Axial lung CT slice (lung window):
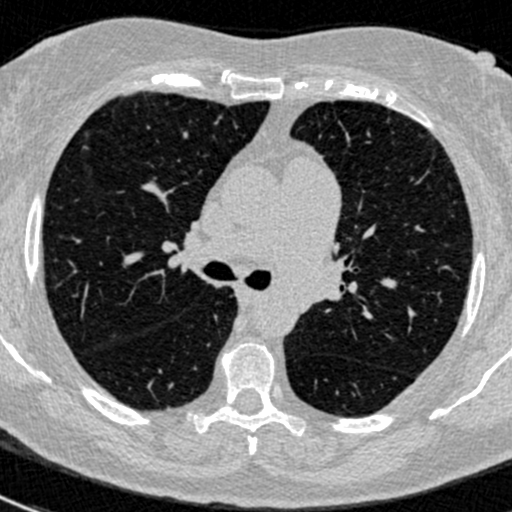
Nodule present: no